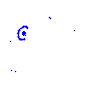
Particle: proton